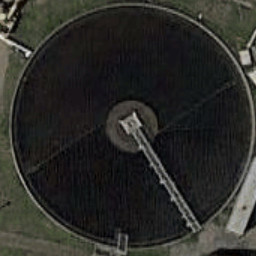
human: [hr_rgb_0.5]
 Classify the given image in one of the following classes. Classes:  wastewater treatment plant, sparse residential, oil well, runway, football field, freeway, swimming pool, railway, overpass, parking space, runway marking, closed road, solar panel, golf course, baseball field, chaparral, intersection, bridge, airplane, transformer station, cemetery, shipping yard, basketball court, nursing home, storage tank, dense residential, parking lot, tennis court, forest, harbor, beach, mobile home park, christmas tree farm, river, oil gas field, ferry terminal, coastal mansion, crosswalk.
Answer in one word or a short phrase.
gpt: wastewater treatment plant